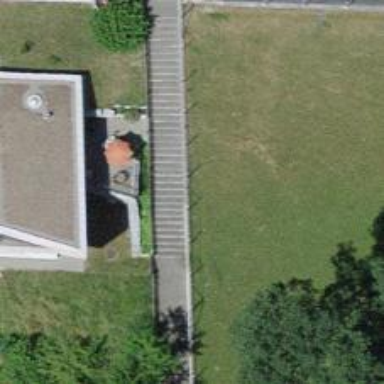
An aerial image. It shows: Set of steps on the road.